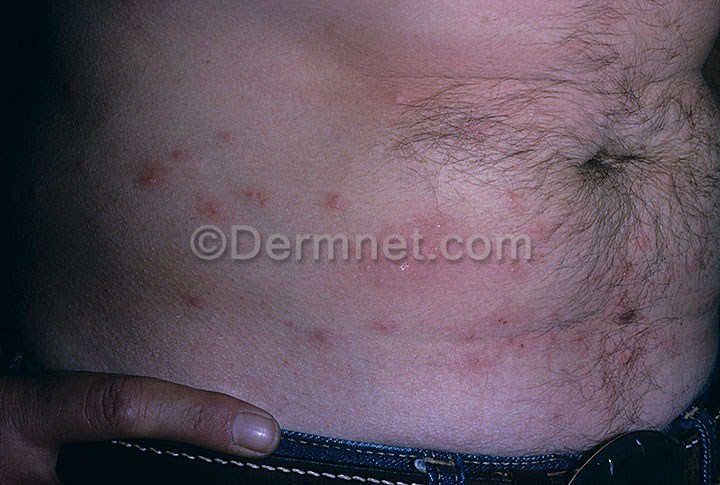
Disease: Scabies Lyme Disease and other Infestations and Bites